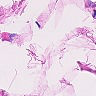
Metastatic tissue present: no